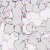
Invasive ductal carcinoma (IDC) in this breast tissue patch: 0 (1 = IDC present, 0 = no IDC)